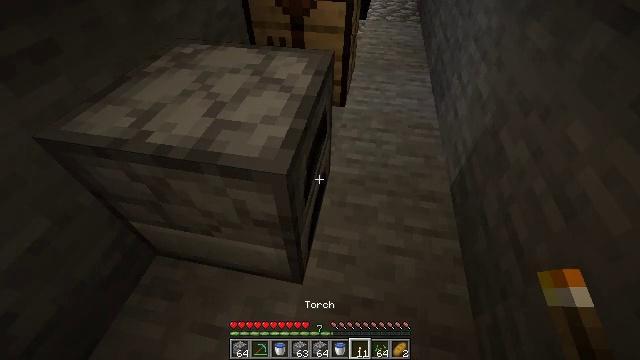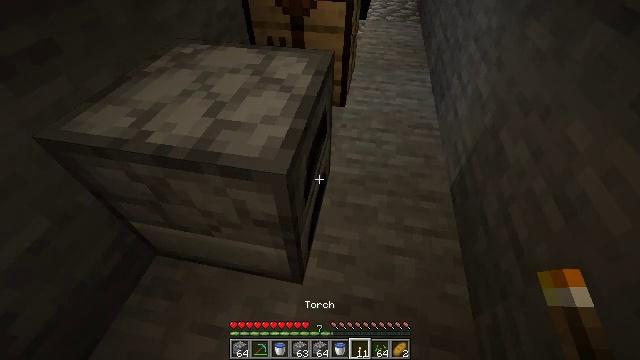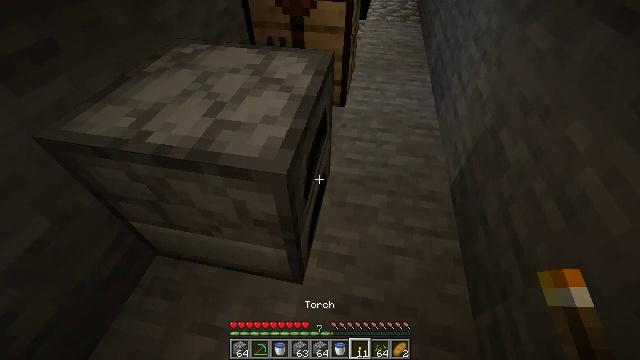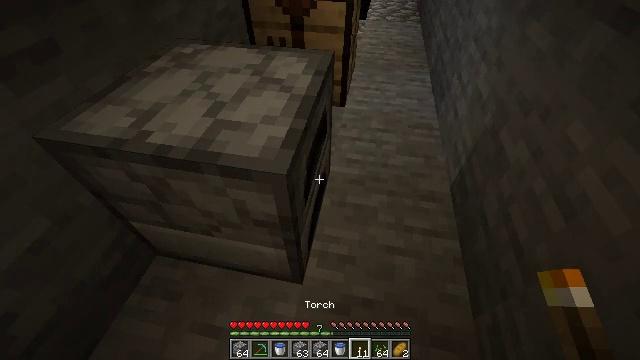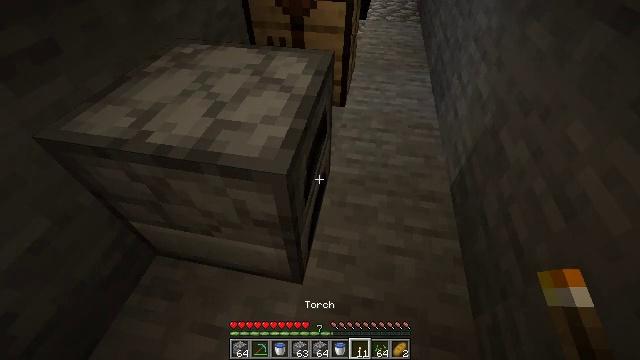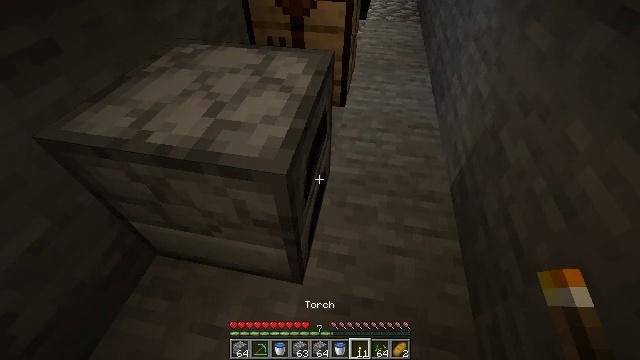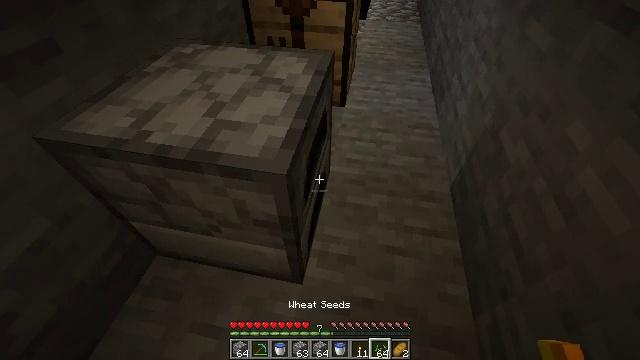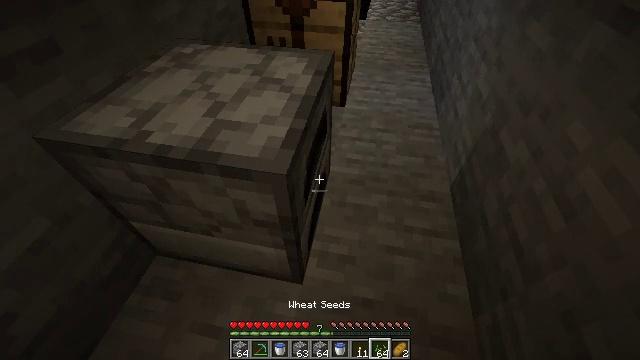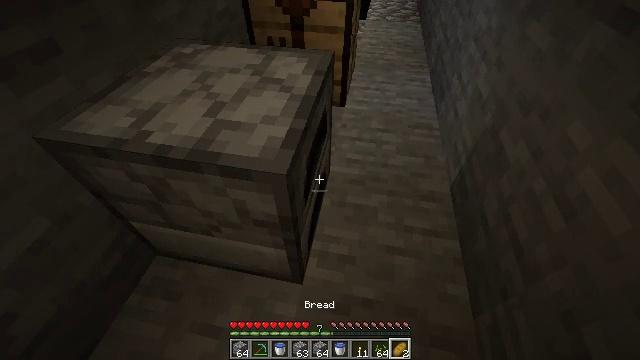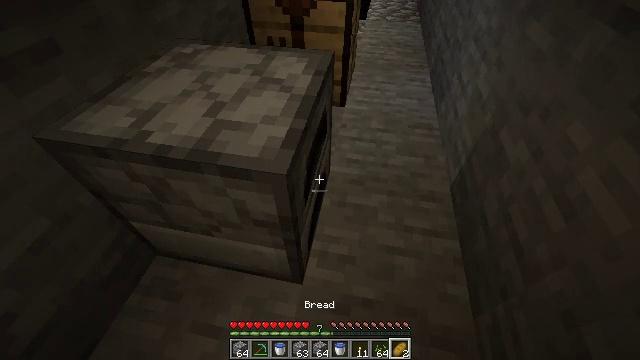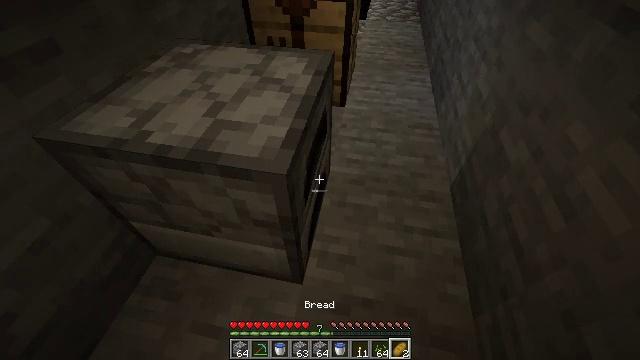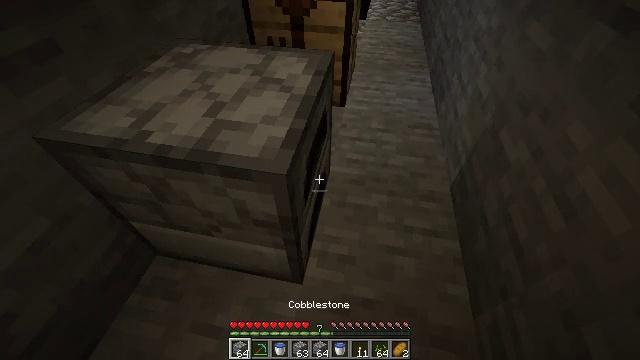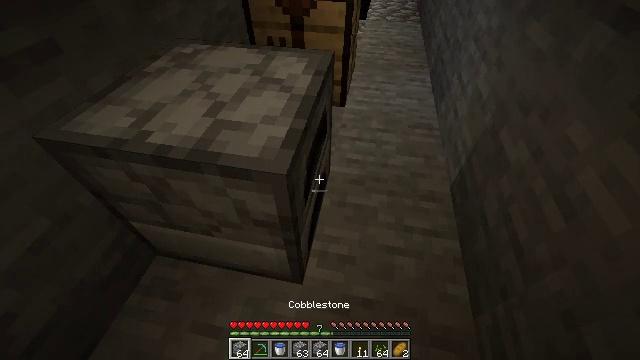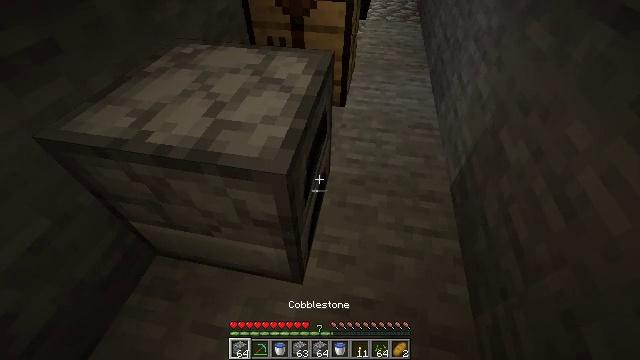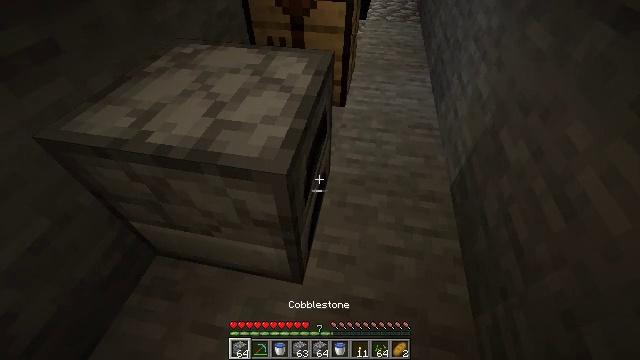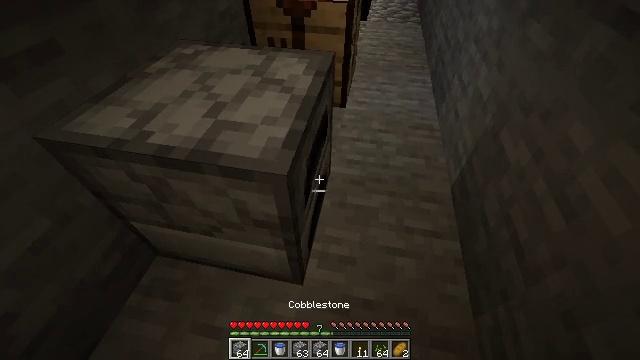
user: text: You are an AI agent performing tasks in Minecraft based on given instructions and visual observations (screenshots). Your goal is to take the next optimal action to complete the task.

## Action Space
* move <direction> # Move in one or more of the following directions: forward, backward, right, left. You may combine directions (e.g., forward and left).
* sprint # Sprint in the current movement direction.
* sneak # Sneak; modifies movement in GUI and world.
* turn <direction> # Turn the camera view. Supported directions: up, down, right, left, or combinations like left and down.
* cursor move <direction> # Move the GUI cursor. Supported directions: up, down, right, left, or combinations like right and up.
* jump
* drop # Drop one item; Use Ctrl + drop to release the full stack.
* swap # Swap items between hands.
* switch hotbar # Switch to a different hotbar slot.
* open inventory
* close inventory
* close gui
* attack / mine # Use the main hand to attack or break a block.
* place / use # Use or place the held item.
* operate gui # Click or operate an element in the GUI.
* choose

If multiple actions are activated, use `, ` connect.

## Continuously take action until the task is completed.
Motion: motion action
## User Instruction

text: Remove the furnace from its place.
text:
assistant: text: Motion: no_op
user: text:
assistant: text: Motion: no_op
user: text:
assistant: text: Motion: no_op
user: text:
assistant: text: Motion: no_op
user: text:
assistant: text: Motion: no_op
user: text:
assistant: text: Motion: no_op
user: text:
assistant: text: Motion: no_op
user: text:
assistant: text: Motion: no_op
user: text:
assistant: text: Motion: no_op
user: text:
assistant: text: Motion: no_op
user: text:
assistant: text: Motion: no_op
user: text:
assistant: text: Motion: no_op
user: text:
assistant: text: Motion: no_op
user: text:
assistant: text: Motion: no_op
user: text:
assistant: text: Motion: no_op
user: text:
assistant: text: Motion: no_op
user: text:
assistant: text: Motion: no_op
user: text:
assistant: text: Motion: no_op
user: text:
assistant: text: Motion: no_op
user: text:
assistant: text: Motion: no_op
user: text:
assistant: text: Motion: no_op
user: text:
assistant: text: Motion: no_op
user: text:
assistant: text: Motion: no_op
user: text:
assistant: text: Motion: no_op
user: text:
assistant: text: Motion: no_op
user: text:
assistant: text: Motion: no_op
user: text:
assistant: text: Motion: no_op
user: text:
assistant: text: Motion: no_op
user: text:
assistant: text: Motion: turn up
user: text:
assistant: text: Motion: turn left and up